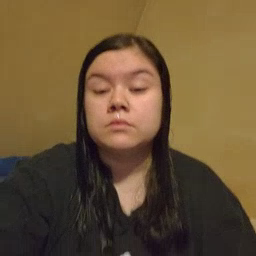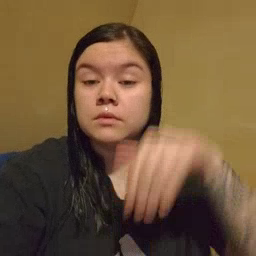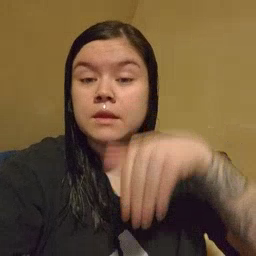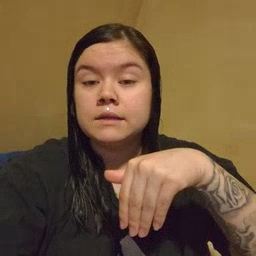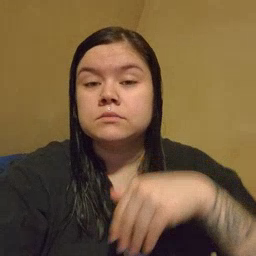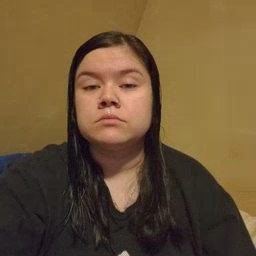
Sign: night